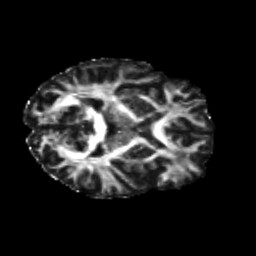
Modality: FA
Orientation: axial
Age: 43
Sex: male
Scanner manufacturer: siemens
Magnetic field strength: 3 T
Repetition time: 8.6 s
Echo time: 0.095 s